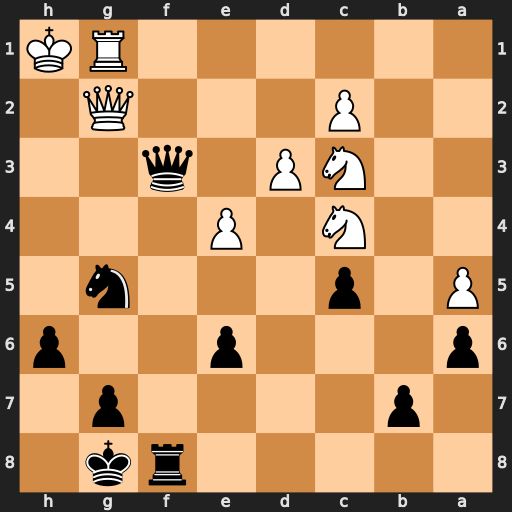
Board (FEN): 5rk1/1p4p1/p3p2p/P1p3n1/2N1P3/2NP1q2/2P3Q1/6RK
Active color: b
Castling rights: -
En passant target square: -
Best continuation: Qh5+ Qh2 Nh3